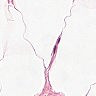
Metastatic tissue present: no